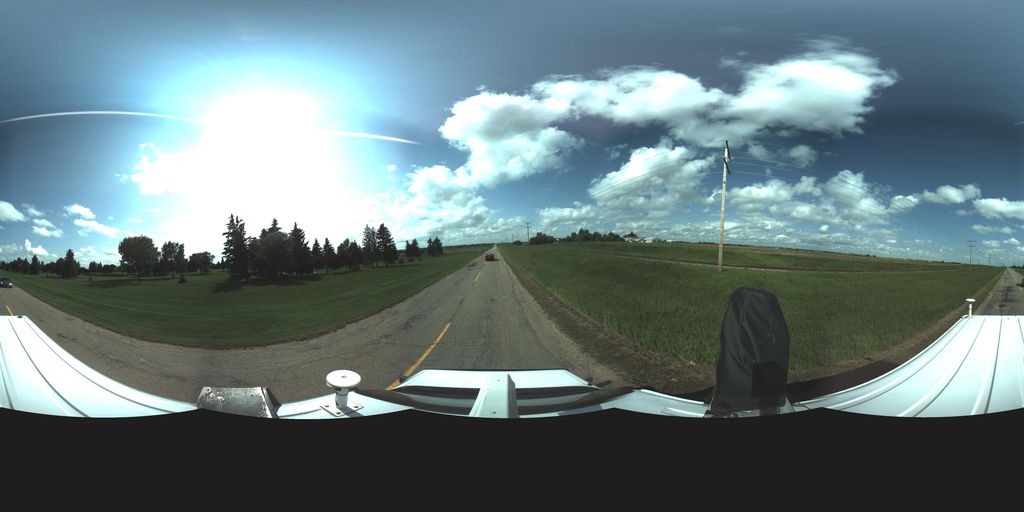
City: saskatoon